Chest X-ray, PA view. Patient: 39 years old, sex M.
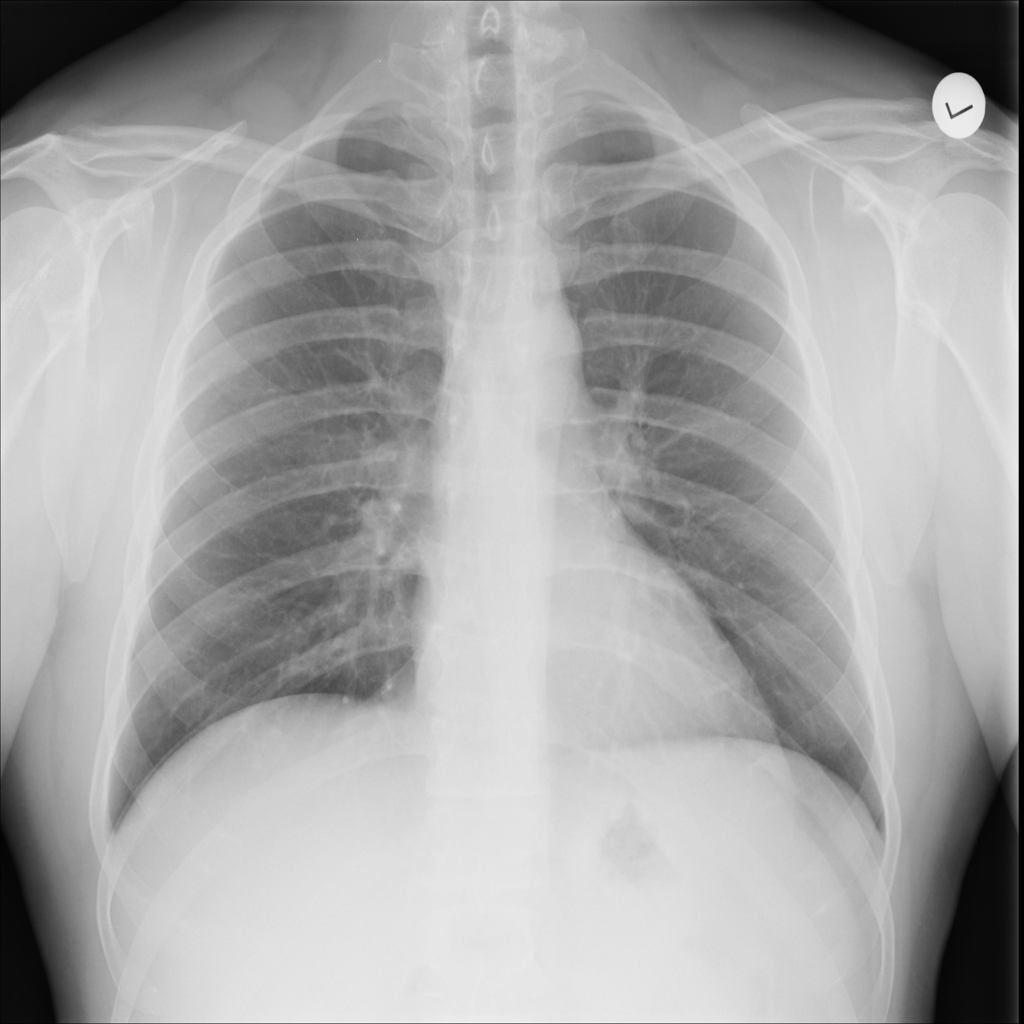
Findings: No Finding